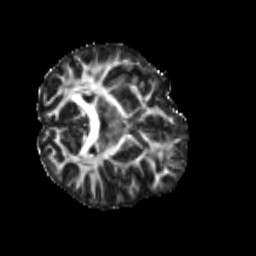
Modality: FA
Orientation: axial
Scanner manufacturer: siemens
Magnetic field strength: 3 T
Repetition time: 4 s
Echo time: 0.0594 s